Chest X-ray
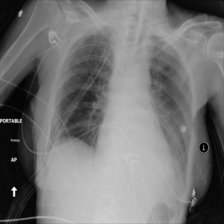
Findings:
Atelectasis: negative
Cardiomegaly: negative
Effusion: negative
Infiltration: negative
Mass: negative
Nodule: negative
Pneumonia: negative
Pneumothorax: negative
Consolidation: negative
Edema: negative
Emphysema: negative
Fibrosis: negative
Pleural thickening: negative
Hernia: negative